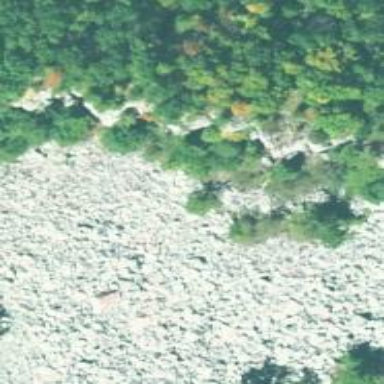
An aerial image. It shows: Climbing crag.